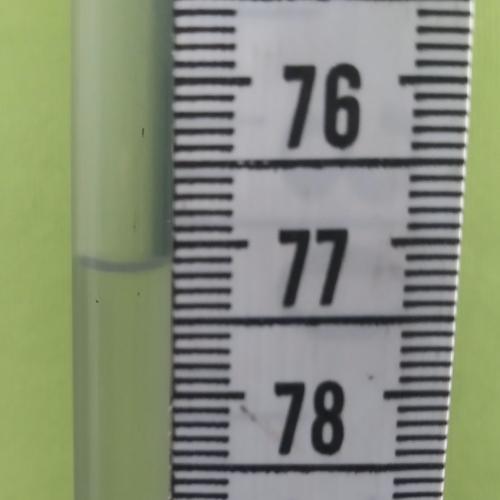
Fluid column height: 77.1 cm